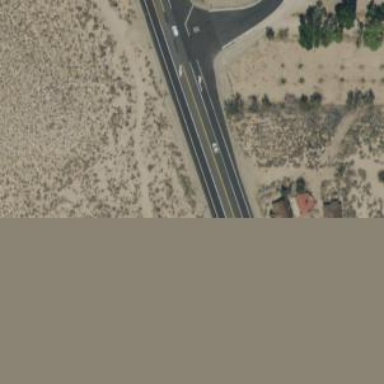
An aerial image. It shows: Asphalt trunk highway.